Current action and preconditions to check: trajectory_clear

Your task: For each precondition in the list above, predict whether it will hold at this action.

Consider the current scene as observed from the mobile robot's camera, and analyze the predicted future states of all dynamic agents (e.g., people, animals, vehicles, or any moving entities) within the NEXT SECOND.

IMPORTANT: Only answer "very likely" if you are absolutely certain—based on strong, clear evidence—that a dynamic agent will violate the precondition in the predicted future state. Do NOT answer "very likely" for unlikely, ambiguous, or low-probability risks.

Ask yourself for each precondition: Is there a high probability, with clear and convincing evidence, that the predicted future states of any dynamic agent will interfere with the predicted future state of the currently executing action within the NEXT SECOND, causing that precondition to fail?

Assess the risk level based on these predictions. Use "likely" or "very likely" if motions create a clear risk of interference.

Use "neutral" or "improbable" if agents are nearby but their predicted paths are clearly diverging or non-conflicting.

Failure Risk Categories: "very improbable", "improbable", "neutral", "likely", "very likely"

Answer Format: Output ONLY the probability_of_failure value from these categories: "very improbable", "improbable", "neutral", "likely", "very likely"

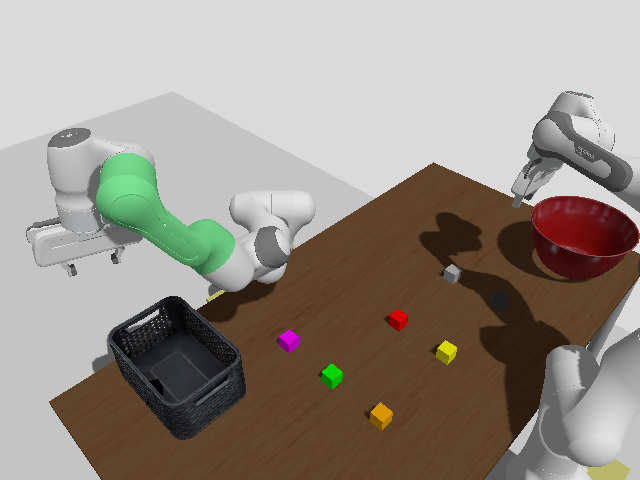

Answer: very improbable